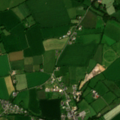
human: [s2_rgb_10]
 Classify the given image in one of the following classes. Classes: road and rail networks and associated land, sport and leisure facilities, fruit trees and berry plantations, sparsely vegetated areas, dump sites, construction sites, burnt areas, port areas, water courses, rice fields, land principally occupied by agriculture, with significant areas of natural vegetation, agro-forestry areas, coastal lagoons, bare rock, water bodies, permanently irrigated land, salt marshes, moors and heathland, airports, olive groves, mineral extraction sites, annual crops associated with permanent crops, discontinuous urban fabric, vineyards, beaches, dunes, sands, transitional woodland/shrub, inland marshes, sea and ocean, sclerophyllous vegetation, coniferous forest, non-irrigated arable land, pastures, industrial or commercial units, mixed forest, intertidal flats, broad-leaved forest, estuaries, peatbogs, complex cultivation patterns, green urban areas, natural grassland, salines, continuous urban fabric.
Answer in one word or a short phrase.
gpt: non-irrigated arable land, pastures